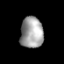
Tissue: prostate
Cell type: Epithelial cells
Senescence score: 0.2323
Nuclear area (px): 695
Mean DAPI intensity: 161.786